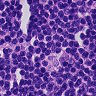
Metastatic tissue present: no